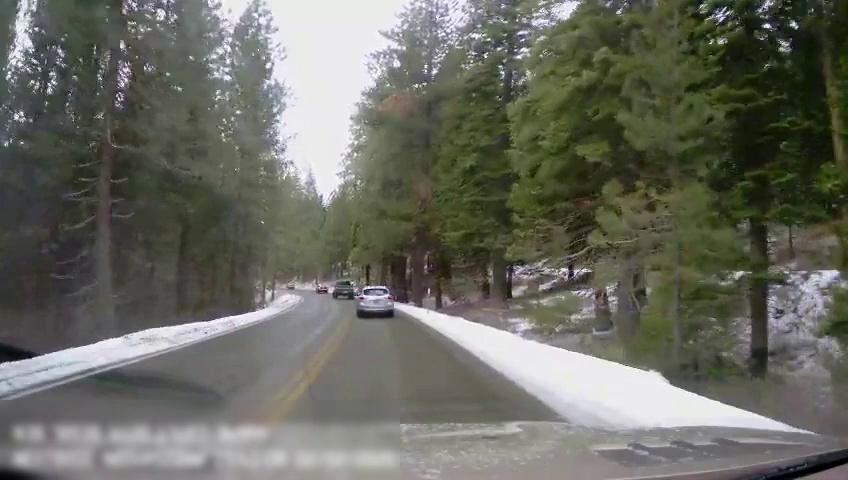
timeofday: Day
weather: Cloudy
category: Drivable Space
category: Vehicles | Car
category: Vehicles | Truck
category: Vehicles | Car
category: Lanes | Current Lane
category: Lanes | Opposite Lane
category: Lanes | Opposite Lane